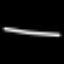
Label: line